Field crop: maize
Growth stage: 2
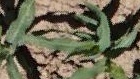
Species: maize